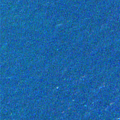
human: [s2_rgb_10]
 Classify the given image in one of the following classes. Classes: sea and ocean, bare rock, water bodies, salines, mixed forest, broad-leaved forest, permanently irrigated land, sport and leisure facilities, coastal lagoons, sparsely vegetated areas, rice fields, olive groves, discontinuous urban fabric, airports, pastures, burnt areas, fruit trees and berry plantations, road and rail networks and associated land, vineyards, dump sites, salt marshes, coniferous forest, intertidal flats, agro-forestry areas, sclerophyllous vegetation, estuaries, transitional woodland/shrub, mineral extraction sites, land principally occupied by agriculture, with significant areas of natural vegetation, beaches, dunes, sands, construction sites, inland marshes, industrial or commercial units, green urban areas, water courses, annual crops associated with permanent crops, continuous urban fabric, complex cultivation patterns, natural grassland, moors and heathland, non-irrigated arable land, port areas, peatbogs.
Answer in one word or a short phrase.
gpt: sea and ocean